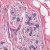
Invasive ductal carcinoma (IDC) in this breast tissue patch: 0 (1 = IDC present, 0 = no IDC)